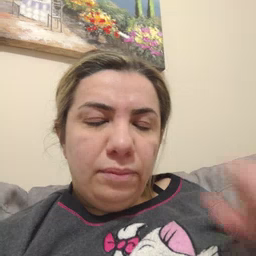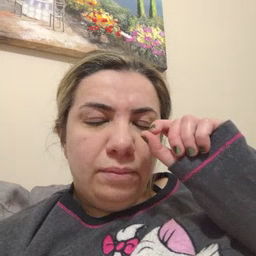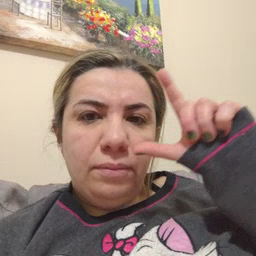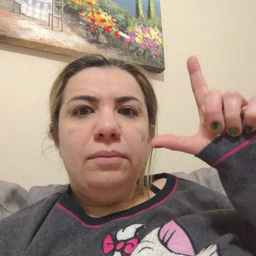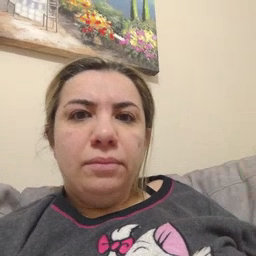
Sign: wake